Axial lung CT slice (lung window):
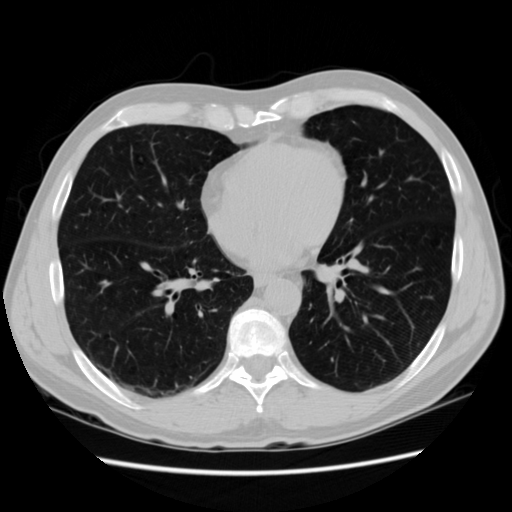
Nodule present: no